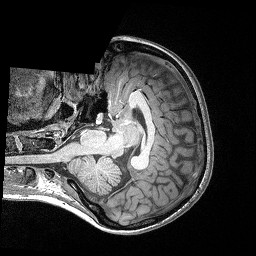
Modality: T1w
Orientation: axial
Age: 23
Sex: female
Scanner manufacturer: siemens
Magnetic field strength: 3 T
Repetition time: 2.4 s
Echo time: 0.03 s